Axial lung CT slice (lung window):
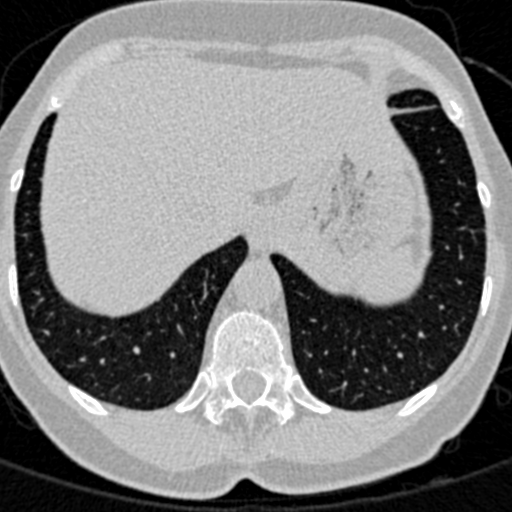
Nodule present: no